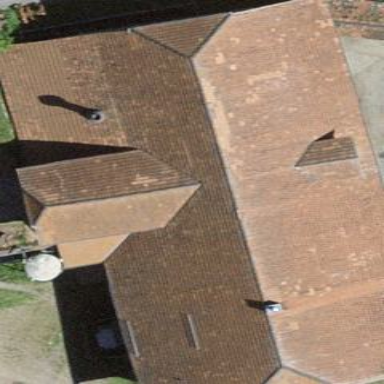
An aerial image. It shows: Farm building with half-hipped roof shape.